Question: During the building phase of 'PyPy', the script produces some nice ASCII characters that looks really interesting. What does each character represent? How to interpret this output? What really is PyPy build doing while producing this ASCII art?

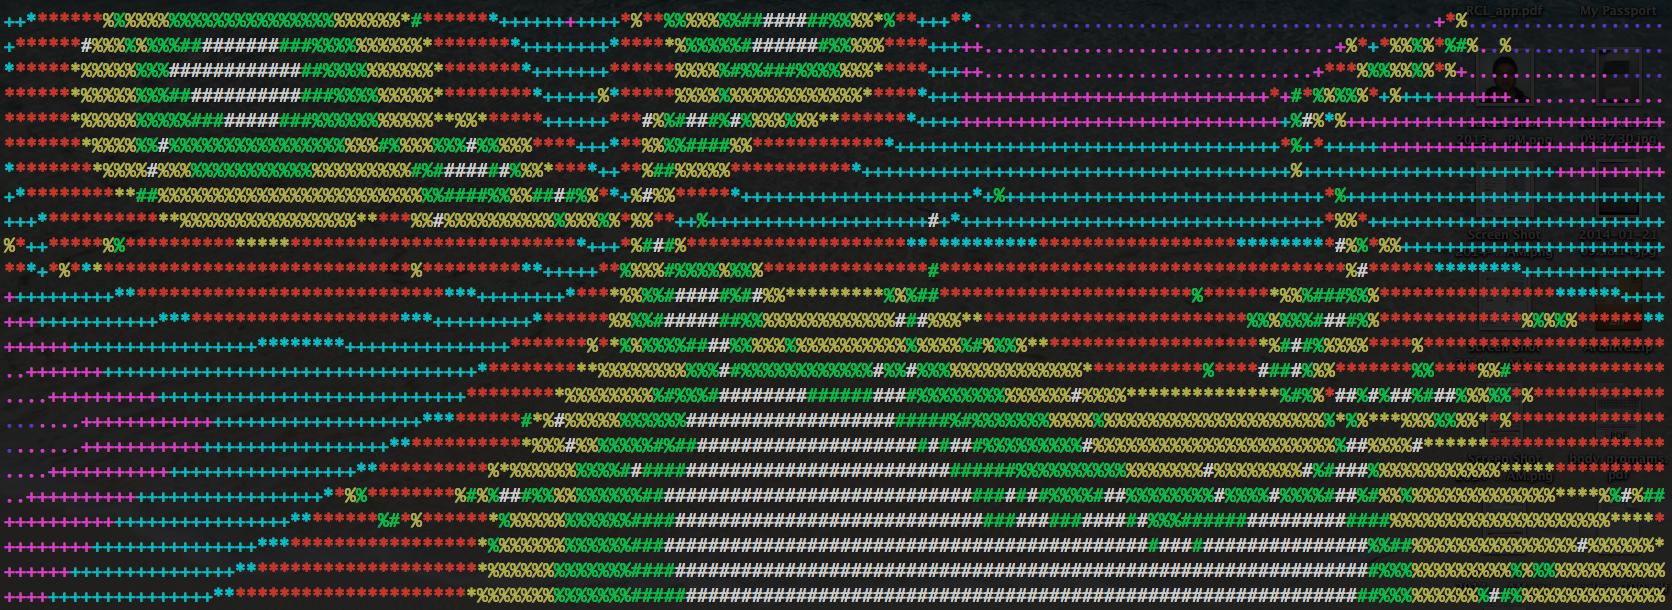
Answer: This is the <URL>.
> Enjoy Mandelbrot :-)
according to <URL> . This creates an enjoyable build experience.